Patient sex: F
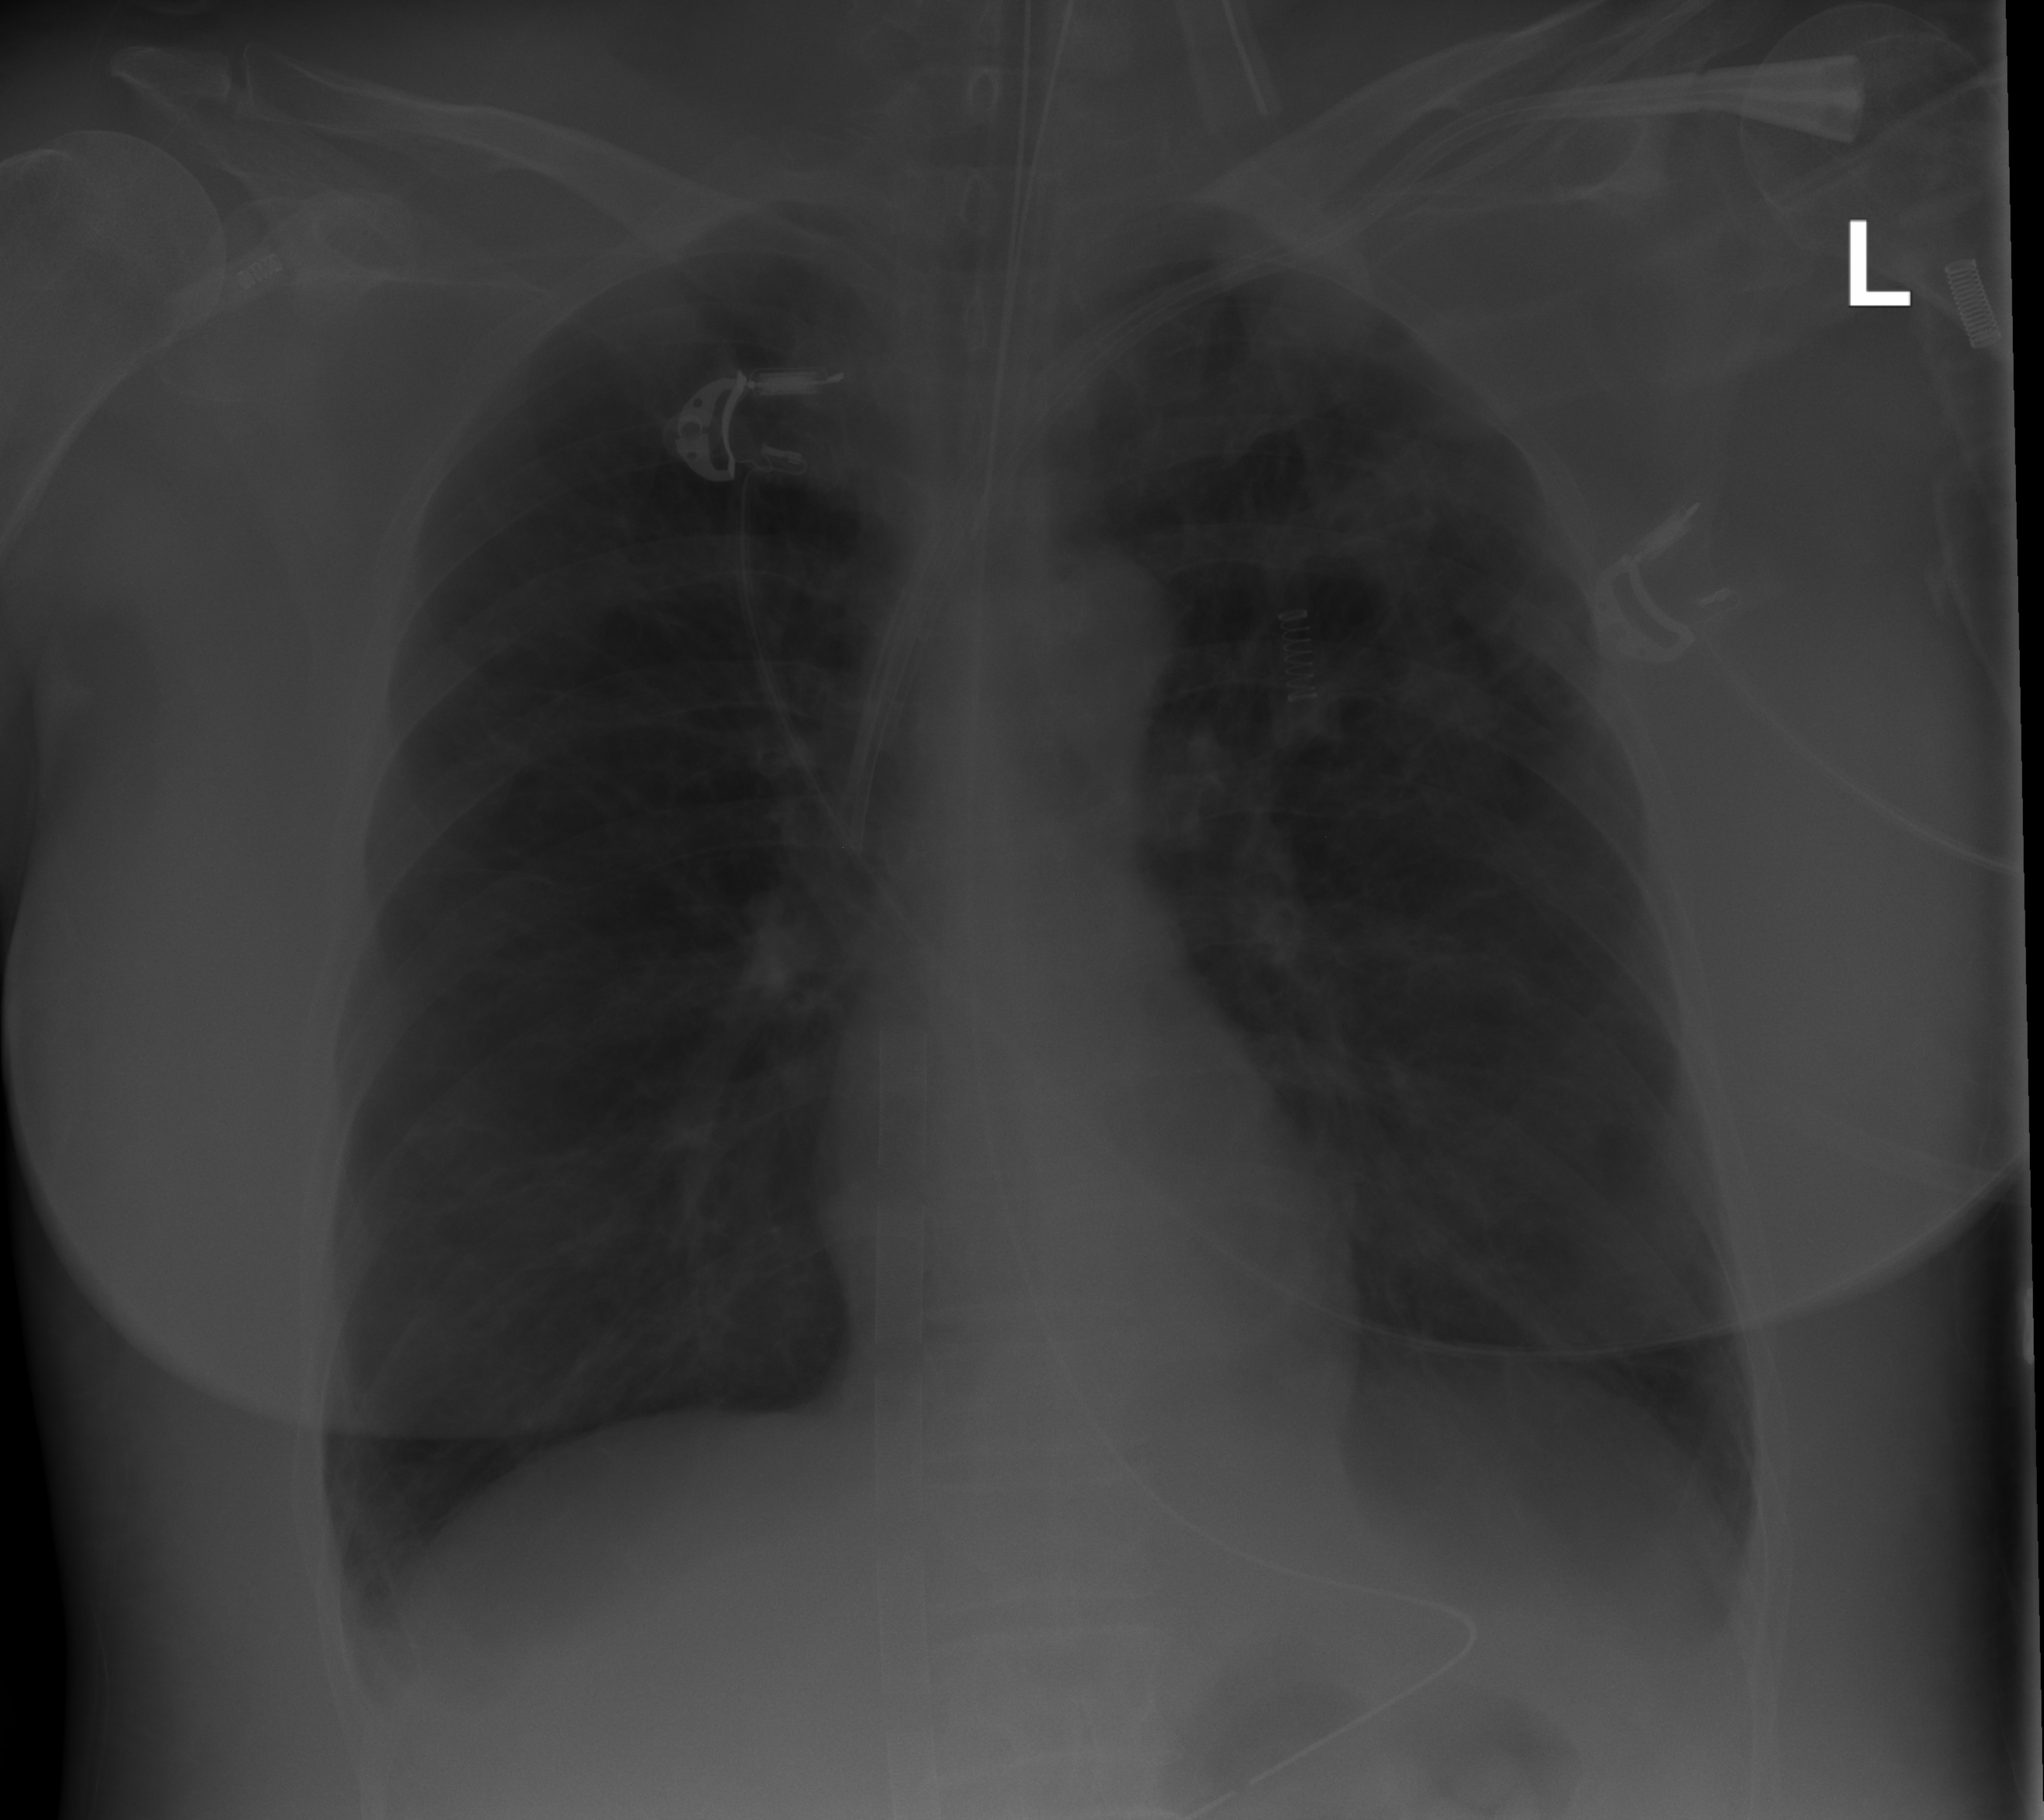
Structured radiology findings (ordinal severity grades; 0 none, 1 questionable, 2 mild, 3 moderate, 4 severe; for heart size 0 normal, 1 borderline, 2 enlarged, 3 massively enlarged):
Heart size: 0
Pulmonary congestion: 2
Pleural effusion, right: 2
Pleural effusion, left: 2
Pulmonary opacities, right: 0
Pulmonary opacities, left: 0
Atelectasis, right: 2
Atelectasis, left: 2